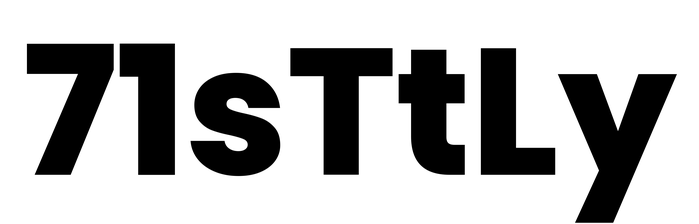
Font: Poppins-ExtraBold